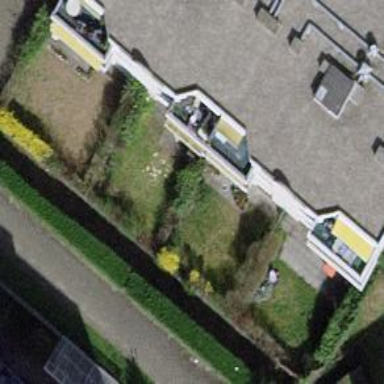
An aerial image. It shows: Garden surrounded by fence.